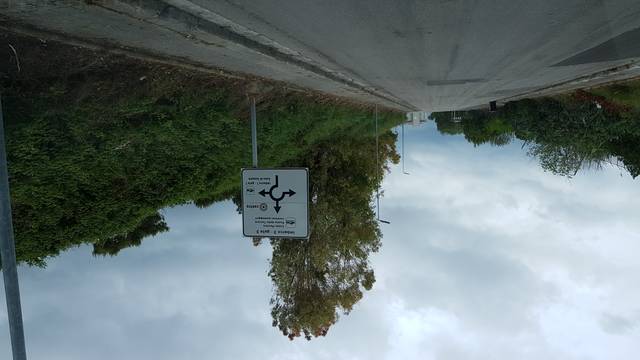
Region: Italy
Coordinates: 40.639, 17.954